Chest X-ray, PA view. Patient: 49 years old, sex M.
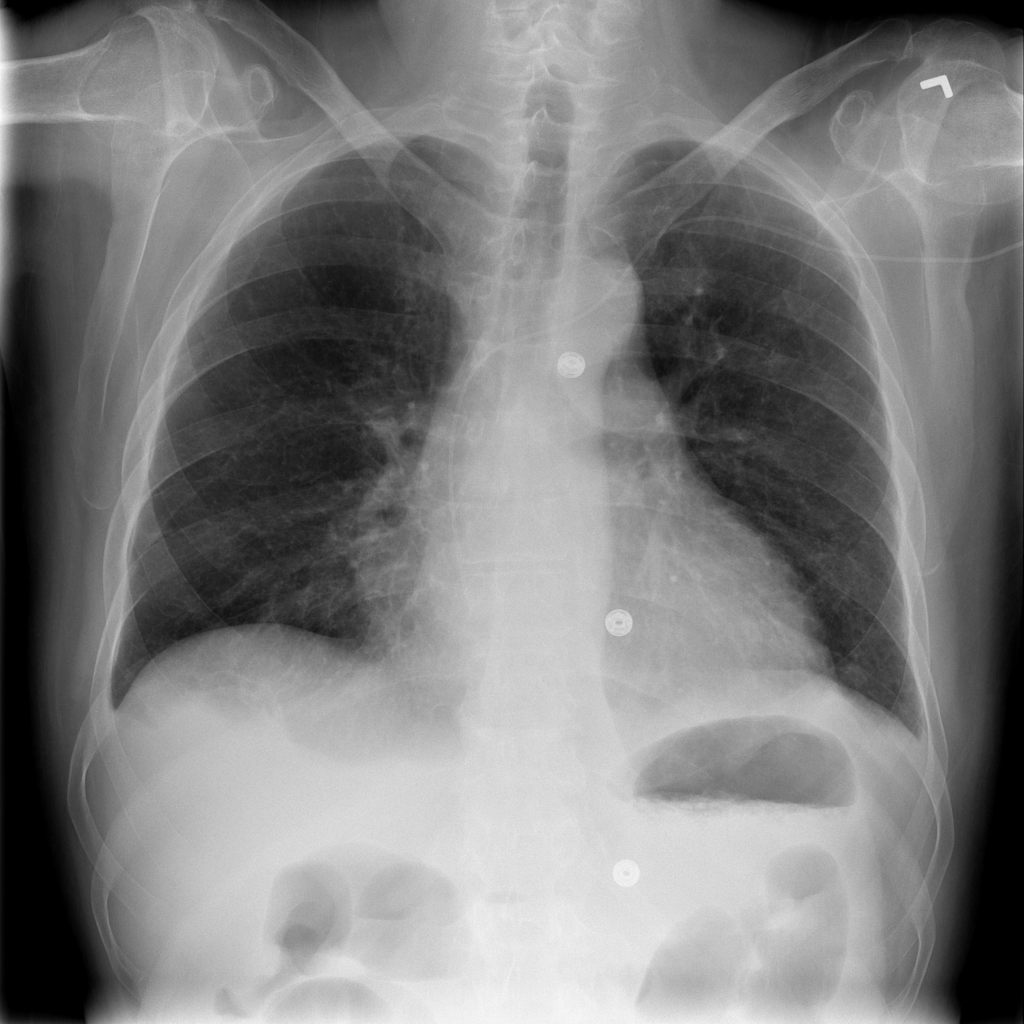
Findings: Cardiomegaly, Effusion